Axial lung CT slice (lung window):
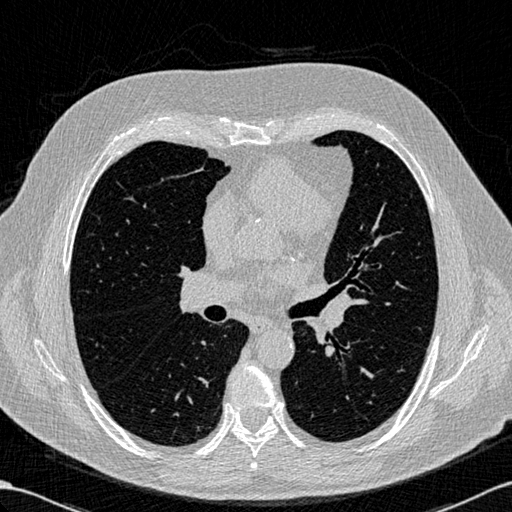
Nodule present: no